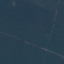
Land use / land cover: Forest